Question: I'm new to CMake, and currently I'm trying to figure out how to locate libraries using find_package().
My goal is to locate CryptoPP library.
When I run CMake it prints:
'''
CMake Error at my_app/CMakeLists.txt:66 (message):
Failed to find CryptoPP.
'''
My folder hierarchy and CMake files are given below. So, what's wrong?

'''
#====================================================================================
# my_app/my_app/cmake_modules/FindCryptopp.cmake ====================================
#====================================================================================
set(HDR_LIST sha.h
rsa.h
osrng.h
files.h
base32.h
randpool.h
default.h)
set(LIB_LIST cryptlib.lib
cryptlibd.lib)
# check that includes we need are present
find_path(cryptopp_INCLUDE_DIR HDR_LIST PATHS ../../3rd_party_libs/cryptopp560)
# check that libraries we need are present
find_library(cryptopp_LIBRARIES LIB_LIST PATHS ../../3rd_party_libs/cryptopp560/win32/vc12 NO_DEFAULT_PATH)
set(Cryptopp_FOUND TRUE)
if (NOT cryptopp_INCLUDE_DIR)
set(Cryptopp_FOUND FALSE)
endif (NOT cryptopp_INCLUDE_DIR)
if (NOT cryptopp_LIBRARIES)
set(Cryptopp_FOUND FALSE)
endif (NOT cryptopp_LIBRARIES)
#====================================================================================
# my_app/my_app/CMakeLists.txt ======================================================
#====================================================================================
cmake_minimum_required(VERSION 3.0 FATAL_ERROR)
cmake_policy(SET CMP0015 NEW)
project("my_app")
set(HDR_LIST foo.h)
set(SRC_LIST foo.cpp
main.cpp)
add_executable(my_app ${SRC_LIST} ${HDR_LIST})
target_link_libraries(my_app my_lib)
set(CMAKE_MODULE_PATH ${CMAKE_CURRENT_SOURCE_DIR}/cmake_modules)
find_package(Cryptopp)
if (Cryptopp_FOUND)
message(STATUS "Includes for Cryptopp found in ${cryptopp_INCLUDE_DIR}")
message(STATUS "Libraries for Cryptopp found in ${cryptopp_LIBRARIES}")
else()
message(FATAL_ERROR "Failed to find CryptoPP.")
endif()
'''
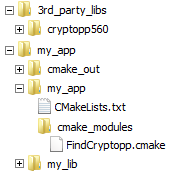
Answer: To search for file alternative put 'NAMES' in front of the list. Without only one file name is allowed.